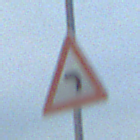
Verkehrszeichen: KurveLinks
Umgebung: Outdoor, Beach
Tageszeit: SunriseSunset
Wetter: PartlyCloudy
Licht: Natural
Jahreszeit: NotSpecified
Kontrast: LowContrast